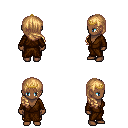
a pixel art fantasy rpg character, female body template, human, dark skin, brown robe, gold greaves, light blonde right-swept hairstyle, gold tiara, four views (front, back, left, right), 2x2 character sprite sheet, small pixel art, hard edges, no anti-aliasing